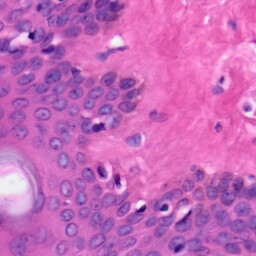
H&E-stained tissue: Skin